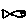
Label: fish